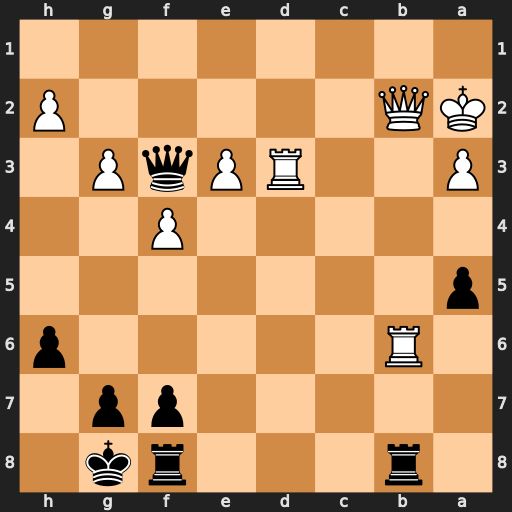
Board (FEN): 1r3rk1/5pp1/1R5p/p7/5P2/P2RPqP1/KQ5P/8
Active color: b
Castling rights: -
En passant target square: -
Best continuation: Rxb6 Qxb6 Qe2+ Qb2 Qxd3